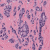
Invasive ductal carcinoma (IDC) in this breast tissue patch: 1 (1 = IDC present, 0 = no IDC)